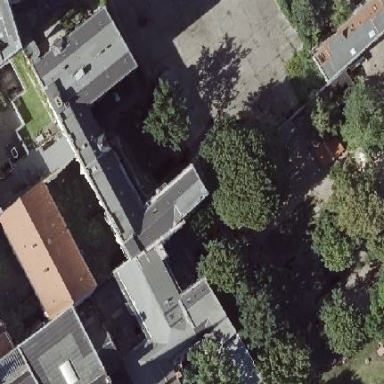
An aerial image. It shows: Dormitory building.